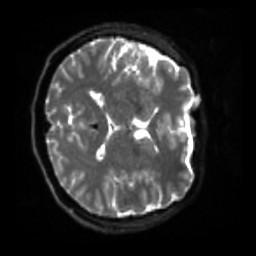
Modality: sbref
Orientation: axial
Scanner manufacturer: siemens
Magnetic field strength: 3 T
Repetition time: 4 s
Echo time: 0.0594 s